Interaction volume radius: 5 \u00c5
Interaction volume height: 25 \u00c5
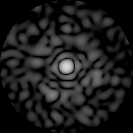
Disorder parameter: 0.8785